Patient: sex M, age 30
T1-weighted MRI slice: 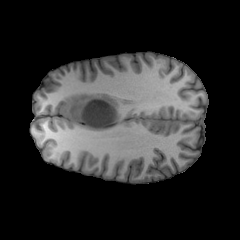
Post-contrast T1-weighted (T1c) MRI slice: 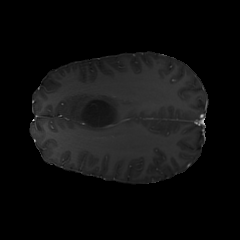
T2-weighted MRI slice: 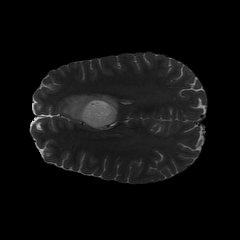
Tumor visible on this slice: yes
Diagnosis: Astrocytoma, IDH-mutant
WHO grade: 2